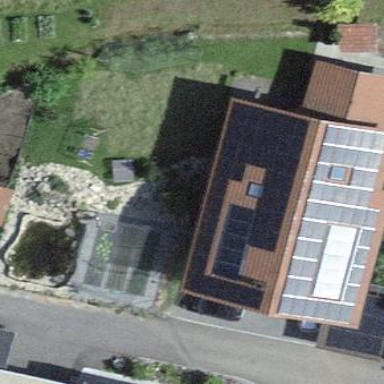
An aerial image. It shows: Solar power generator.